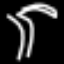
Label: palm tree